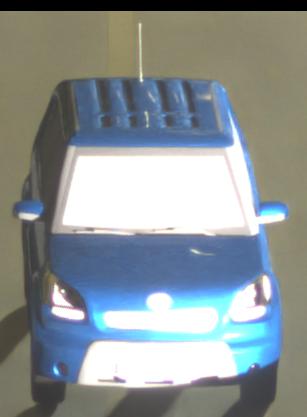
Make: KIA
Model: Soul 1.6
Detailed model: Soul (AM)
Model produced from: 2009/02
Model produced until: 2009/11
Doors: 5
Color: blue
Road condition: dry road
Daytime: night
Contrast: high contrast